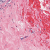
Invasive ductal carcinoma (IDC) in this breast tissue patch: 0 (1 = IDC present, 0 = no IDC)